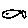
Label: fish